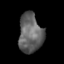
Tissue: skin
Cell type: Epithelial cells
Senescence score: 0.2735
Nuclear area (px): 909
Mean DAPI intensity: 98.699